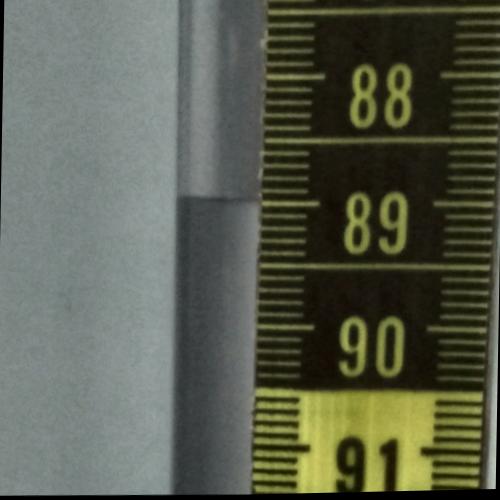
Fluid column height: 89.0 cm